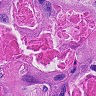
Metastatic tissue present: yes